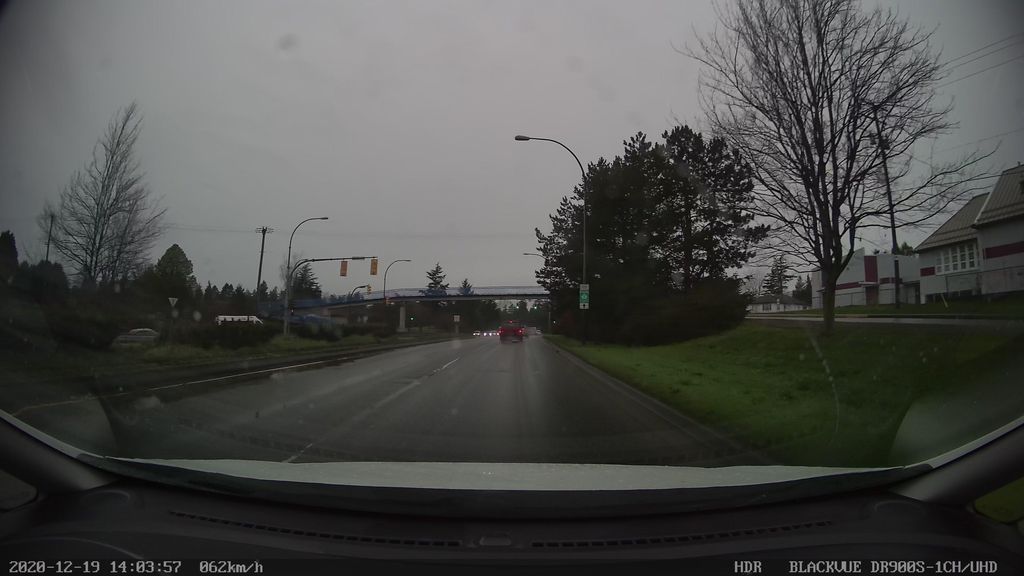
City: victoria